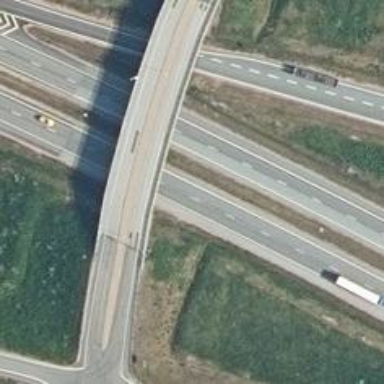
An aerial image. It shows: Asphalt motorway.